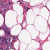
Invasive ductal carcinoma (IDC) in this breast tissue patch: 0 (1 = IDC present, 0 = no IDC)